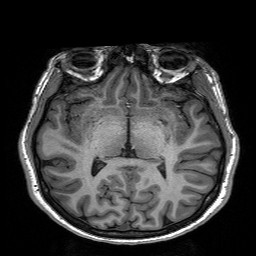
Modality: T1w
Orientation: coronal
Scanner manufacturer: siemens
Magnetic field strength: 3 T
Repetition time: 2.3 s
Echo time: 0.00197 s